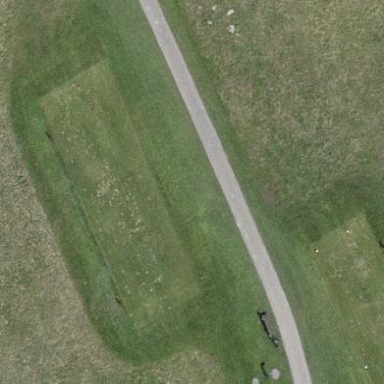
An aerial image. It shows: Golf tee.